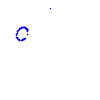
Particle: proton